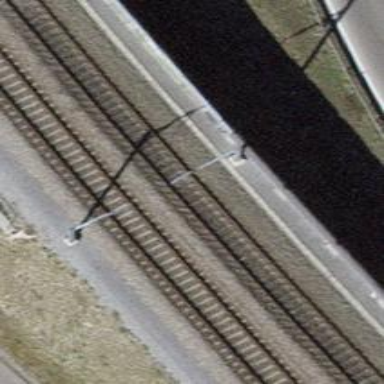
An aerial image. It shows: Single railway track with electrification through contact line.